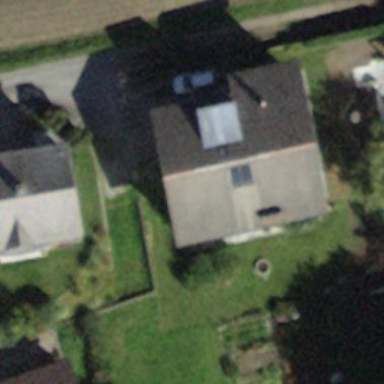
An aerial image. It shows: Gabled roofed house.